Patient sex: M
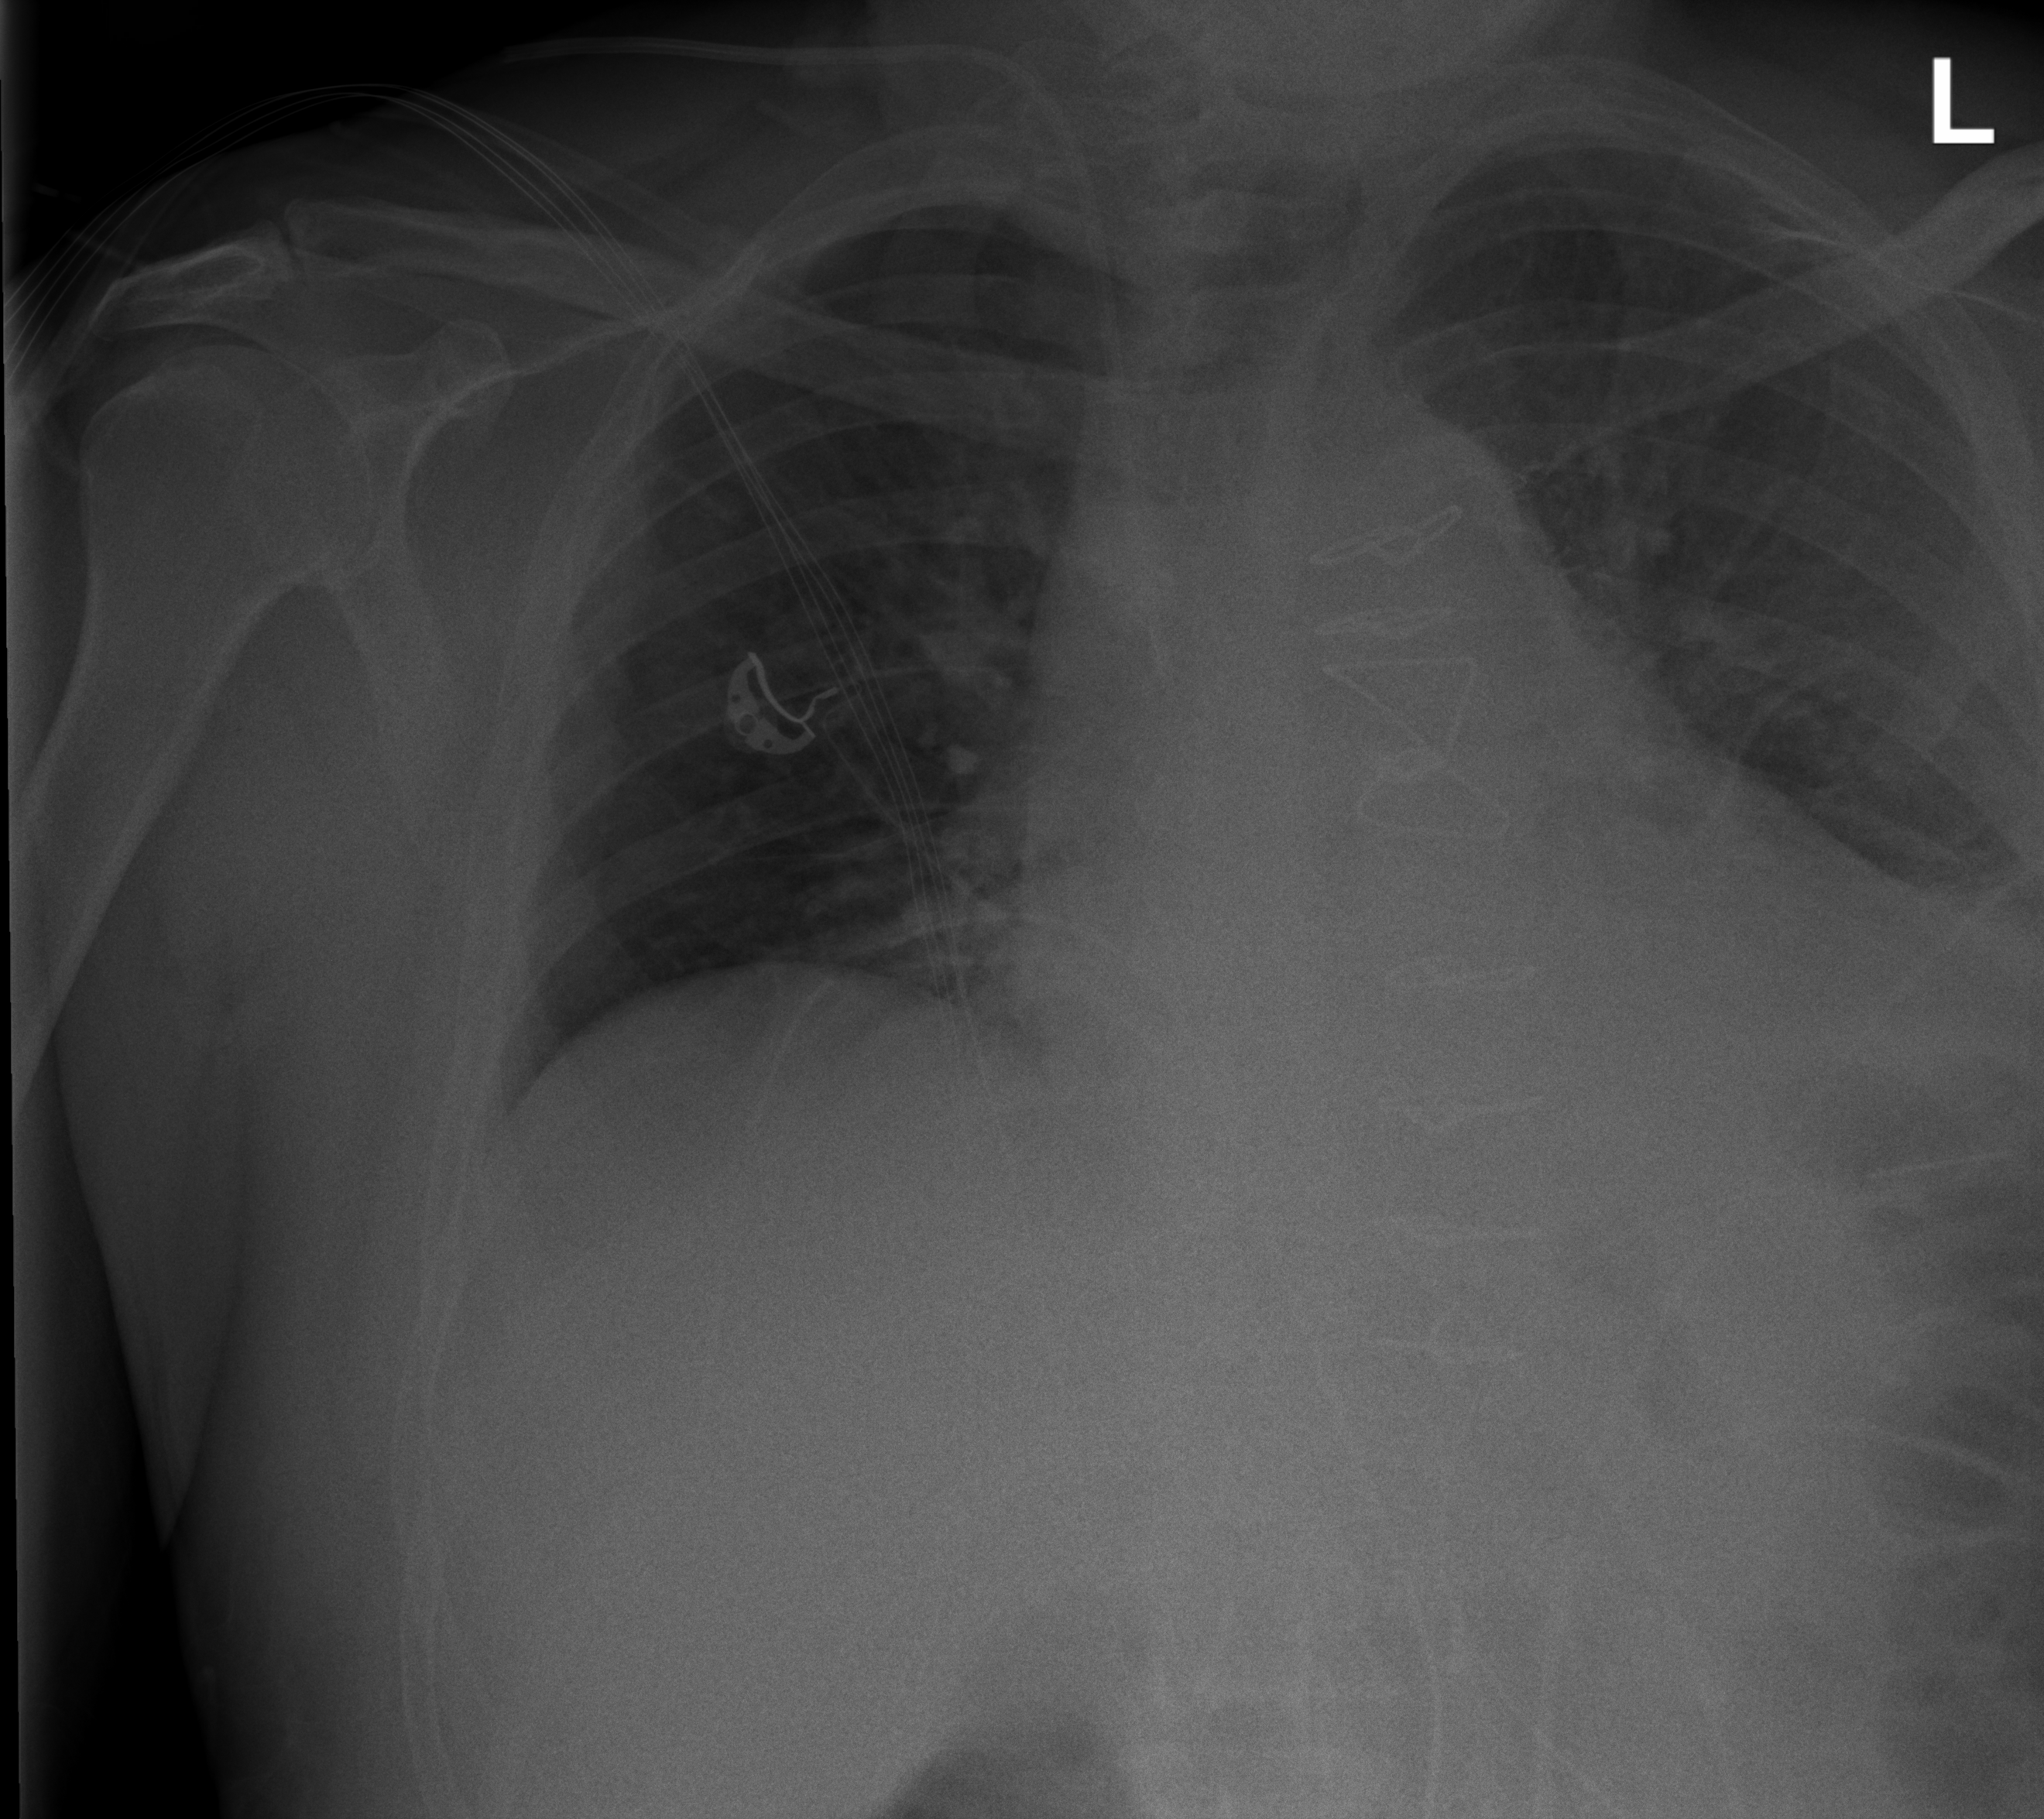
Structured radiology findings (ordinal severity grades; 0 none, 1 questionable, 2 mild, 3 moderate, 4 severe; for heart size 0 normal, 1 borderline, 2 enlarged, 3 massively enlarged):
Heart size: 2
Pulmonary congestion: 0
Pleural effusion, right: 0
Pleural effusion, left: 2
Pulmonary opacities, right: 0
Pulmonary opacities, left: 0
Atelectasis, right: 0
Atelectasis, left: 2